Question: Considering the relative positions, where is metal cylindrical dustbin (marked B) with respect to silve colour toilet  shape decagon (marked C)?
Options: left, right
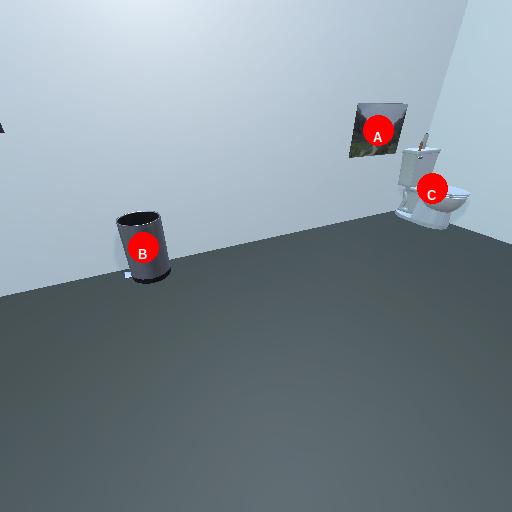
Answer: left